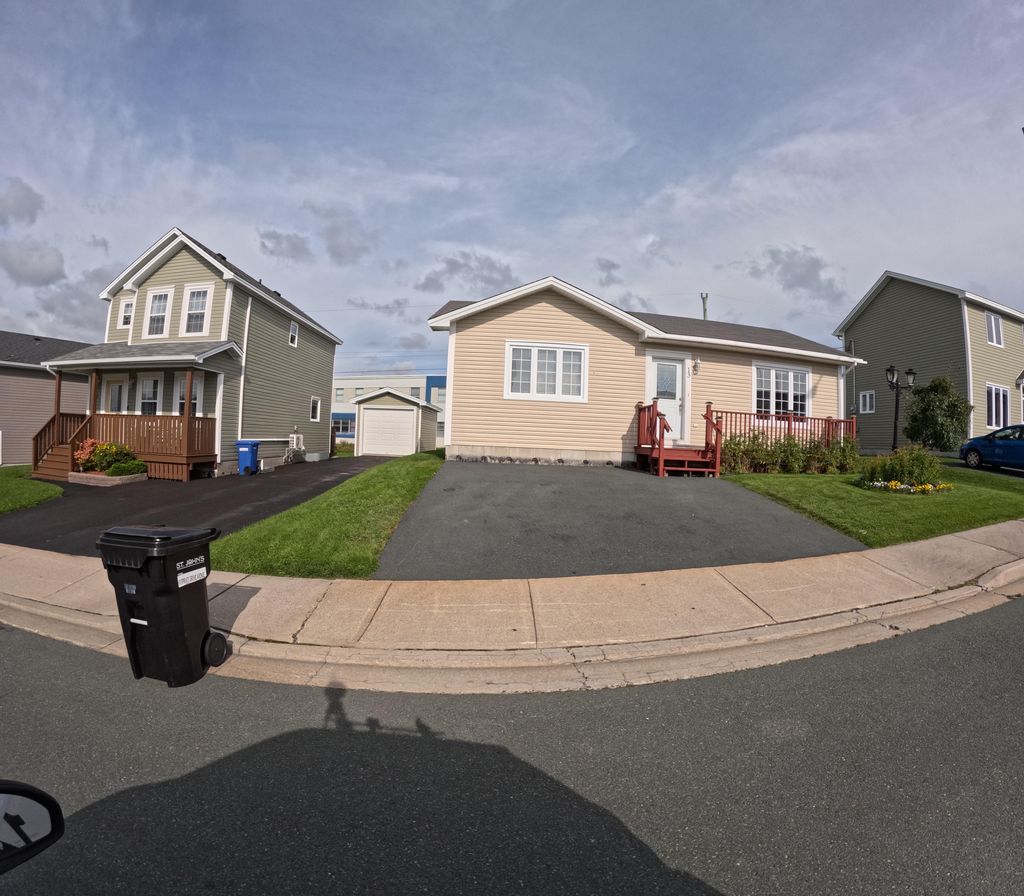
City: st_johns